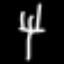
Label: fork